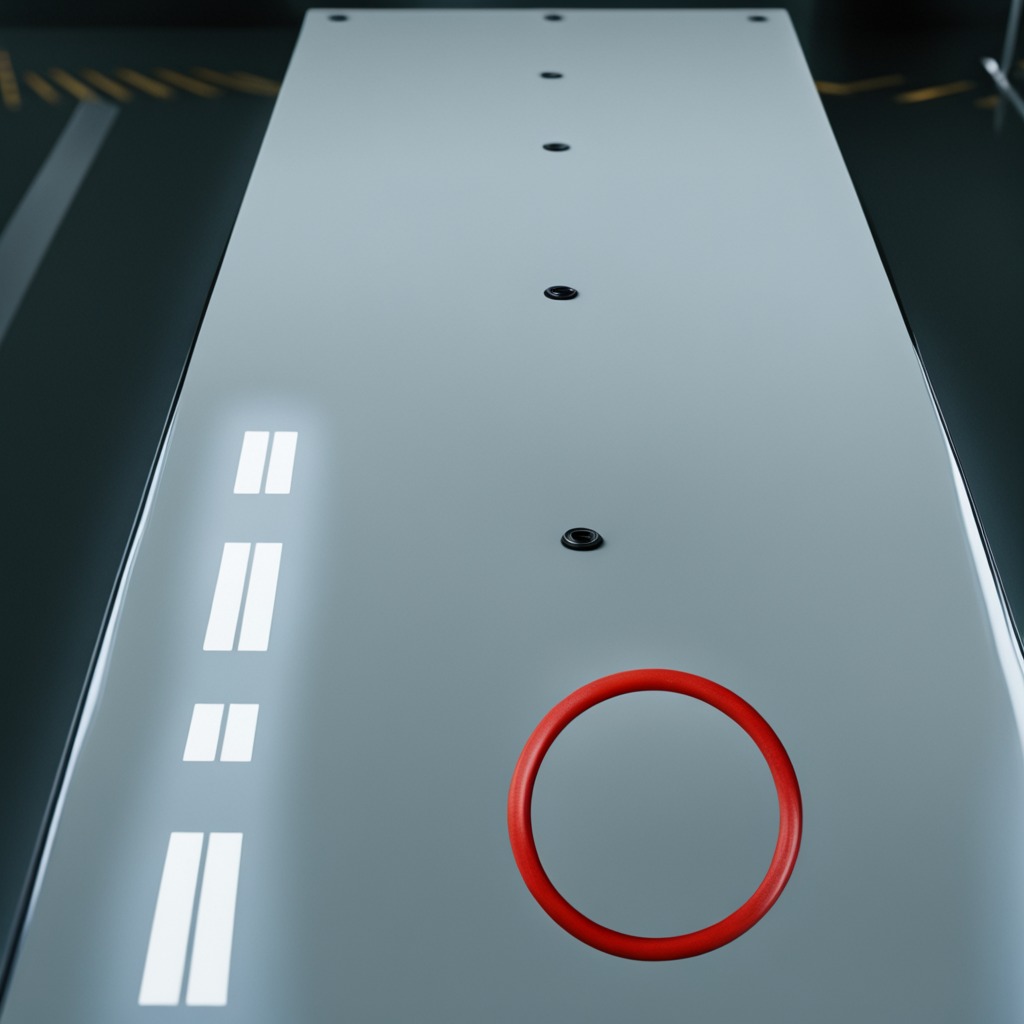
A rubber O-ring is lying on a high-gloss table in a ship maintenance bay industrial lighting.